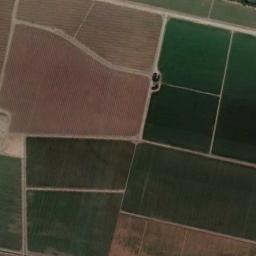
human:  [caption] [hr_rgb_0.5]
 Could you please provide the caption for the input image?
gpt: Some rectangular farmlands of different colors are on the ground .

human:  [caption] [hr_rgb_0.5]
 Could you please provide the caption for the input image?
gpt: There are some deep green and bare rectangular farmland .

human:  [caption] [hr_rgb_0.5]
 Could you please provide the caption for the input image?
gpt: Several dirt roads are in rectangular farmlands .

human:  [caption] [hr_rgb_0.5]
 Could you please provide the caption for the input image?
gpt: More than ten green and tan mixed rectangular farmlands of different sizes .

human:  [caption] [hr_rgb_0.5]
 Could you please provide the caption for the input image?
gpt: There are some green rectangular farmlands and brown ones .